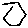
Label: hexagon